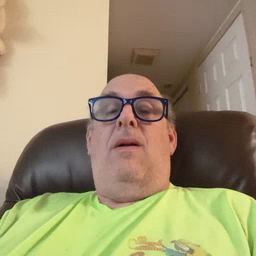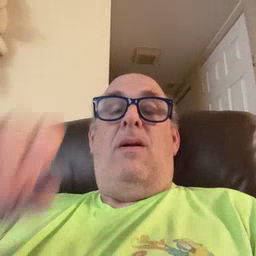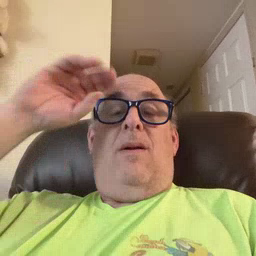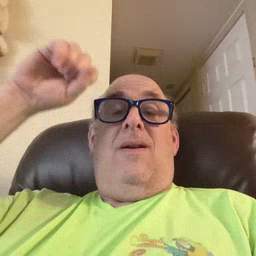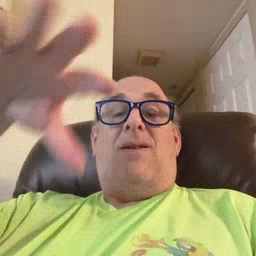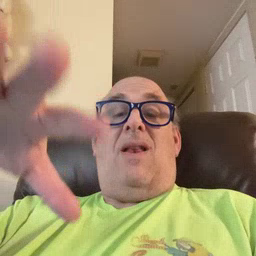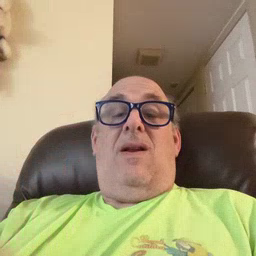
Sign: sun